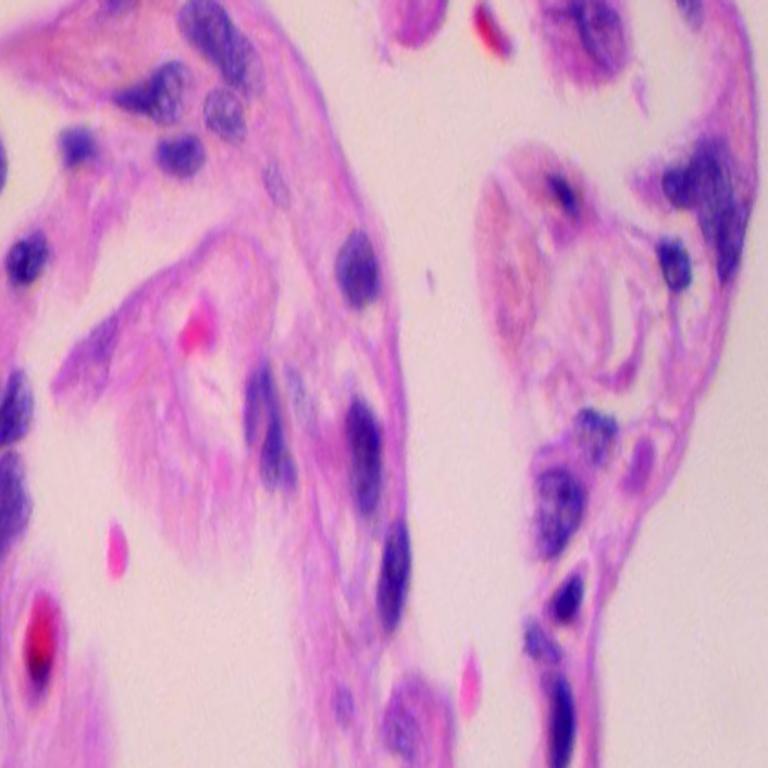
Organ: lung
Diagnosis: benign